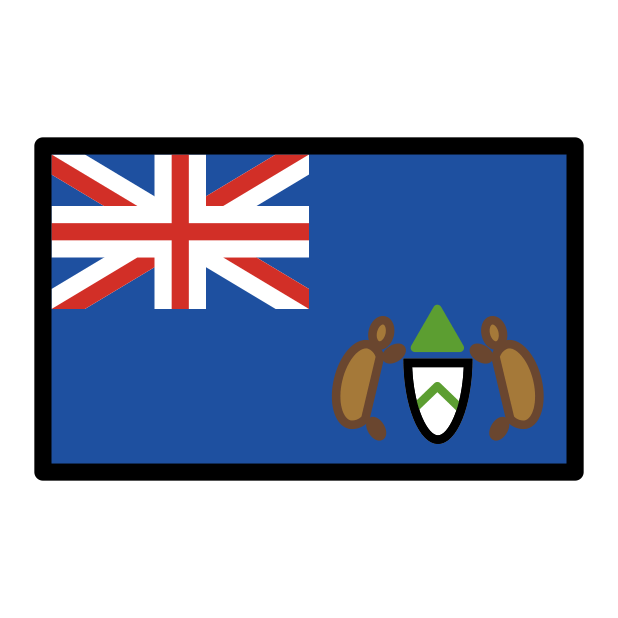
flag: Ascension Island